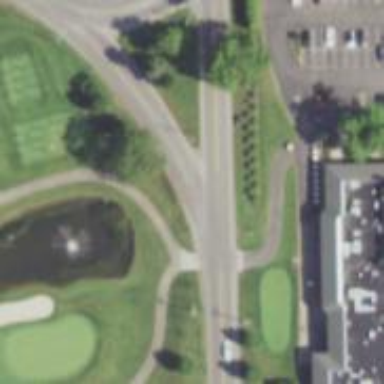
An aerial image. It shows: Golf cartpath that is also road path.